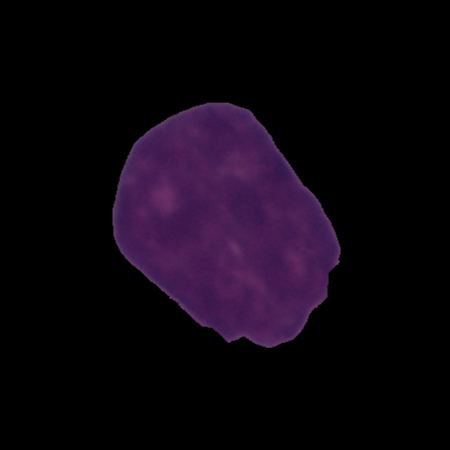
Label: cancer